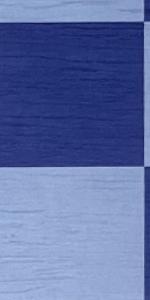
Label: Empty